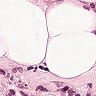
Metastatic tissue present: yes